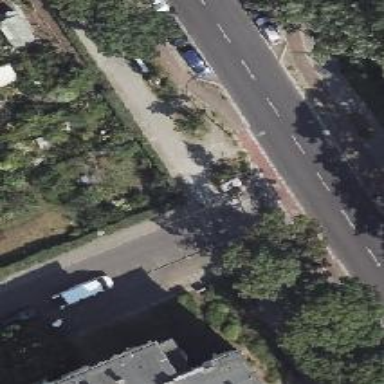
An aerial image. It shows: Road with "give way" sign.